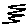
Label: zigzag